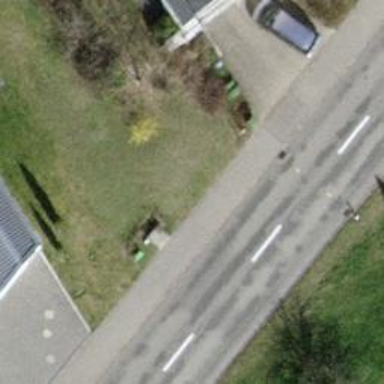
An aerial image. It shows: Street cabinet of man-made origin.